Current action and preconditions to check: trajectory_clear

Your task: For each precondition in the list above, predict whether it will hold at this action.

Consider the current scene as observed from the mobile robot's camera, and analyze the predicted future states of all dynamic agents (e.g., people, animals, vehicles, or any moving entities) within the NEXT SECOND.

IMPORTANT: Only answer "very likely" if you are absolutely certain—based on strong, clear evidence—that a dynamic agent will violate the precondition in the predicted future state. Do NOT answer "very likely" for unlikely, ambiguous, or low-probability risks.

Ask yourself for each precondition: Is there a high probability, with clear and convincing evidence, that the predicted future states of any dynamic agent will interfere with the predicted future state of the currently executing action within the NEXT SECOND, causing that precondition to fail?

Assess the risk level based on these predictions. Use "likely" or "very likely" if motions create a clear risk of interference.

Use "neutral" or "improbable" if agents are nearby but their predicted paths are clearly diverging or non-conflicting.

Failure Risk Categories: "very improbable", "improbable", "neutral", "likely", "very likely"

Answer Format: Output ONLY the probability_of_failure value from these categories: "very improbable", "improbable", "neutral", "likely", "very likely"

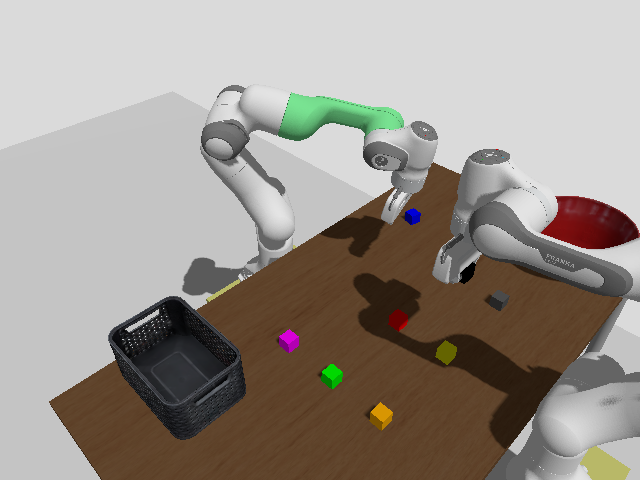

Answer: very improbable